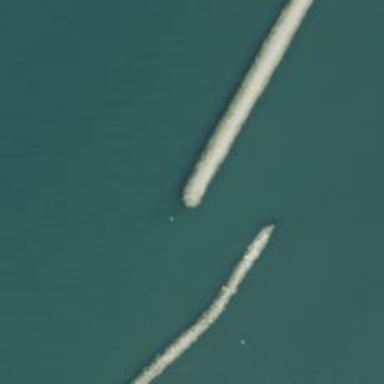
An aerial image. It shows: Breakwater structure.